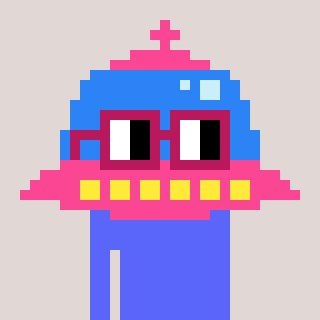
a pixel art character with square dark red glasses, a ufo-shaped head and a purple-colored body on a warm background